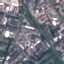
Land use / land cover: Industrial